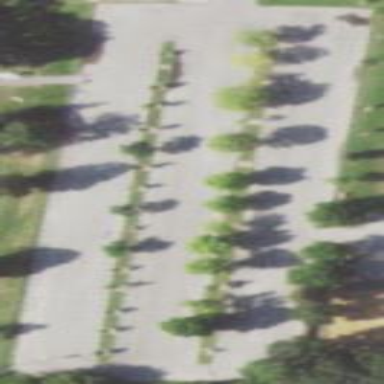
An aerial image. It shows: Parking area.